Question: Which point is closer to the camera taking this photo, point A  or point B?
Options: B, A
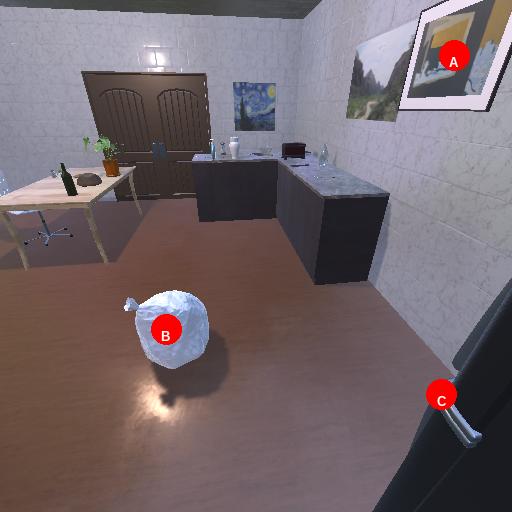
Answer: B